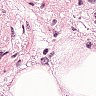
Metastatic tissue present: no